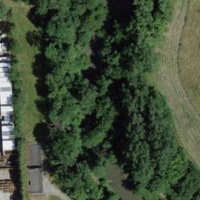
EUNIS habitat code: 24
Species observed at this site:
Corylus avellana
Mergus merganser